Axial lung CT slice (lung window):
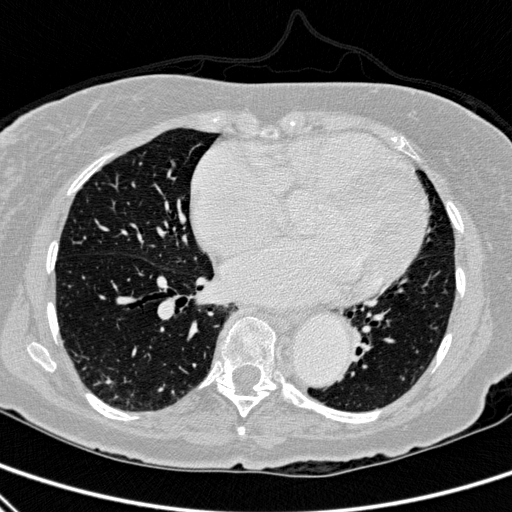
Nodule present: no